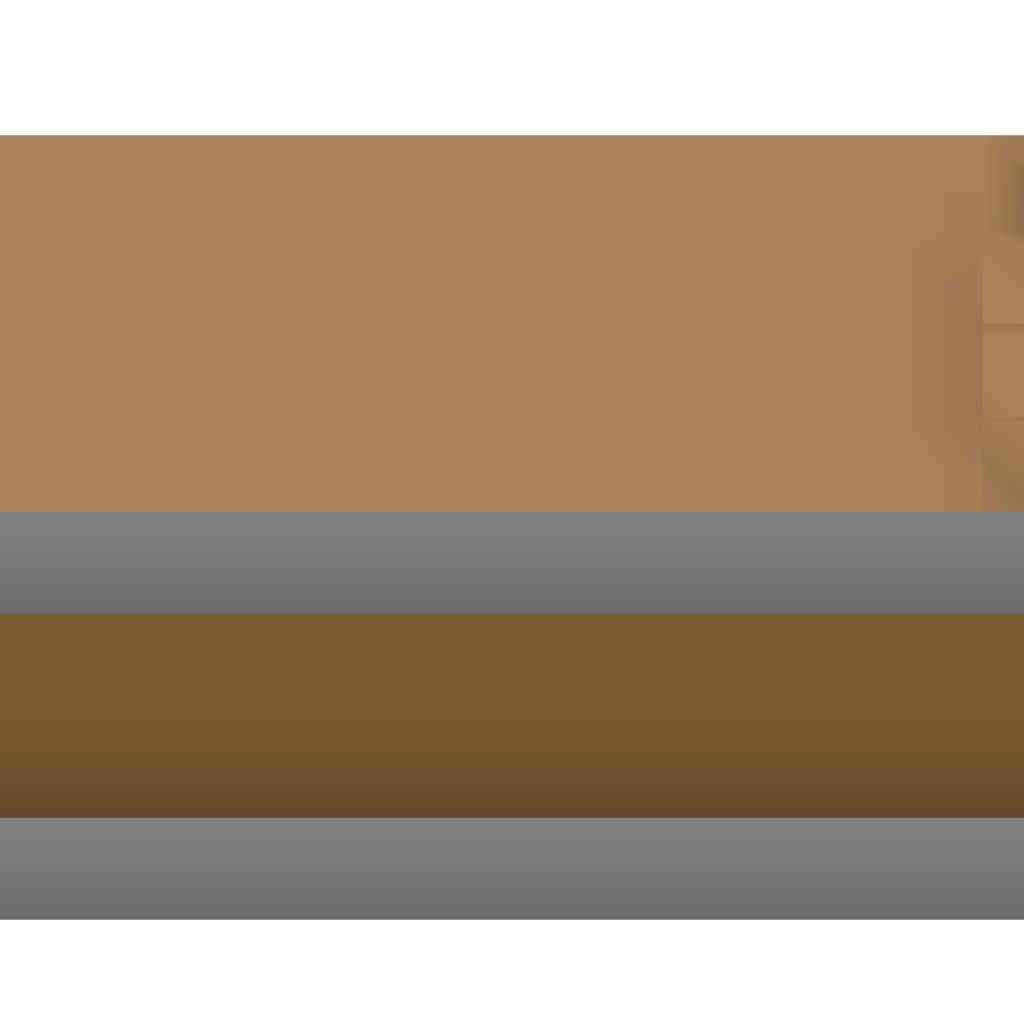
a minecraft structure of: Library cube wooden house no roof 40% earth below